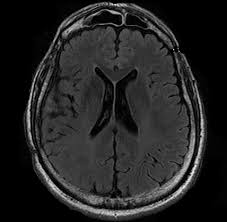
Label: notumor